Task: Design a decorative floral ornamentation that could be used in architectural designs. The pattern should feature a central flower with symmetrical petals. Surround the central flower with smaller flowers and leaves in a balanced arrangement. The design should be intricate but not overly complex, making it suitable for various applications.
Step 1032:
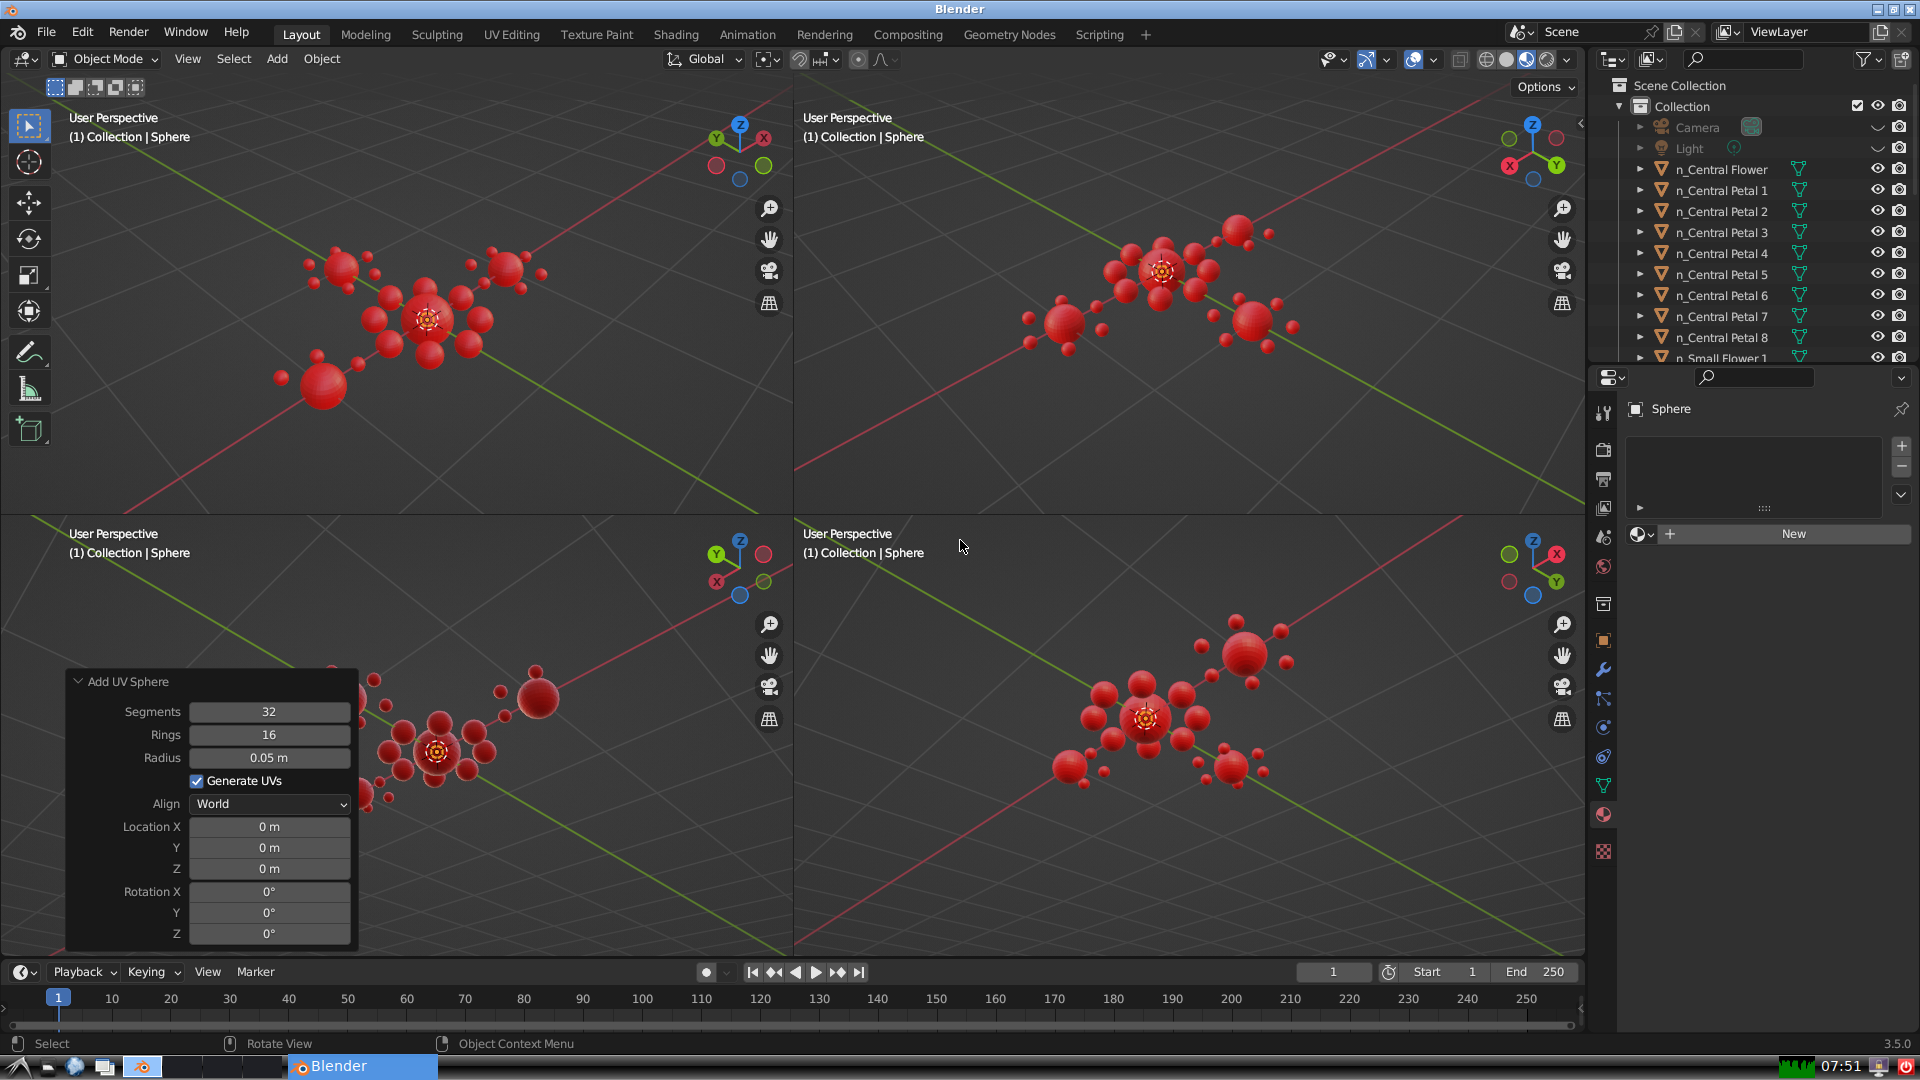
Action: {"mouse_move": [270, 827]}